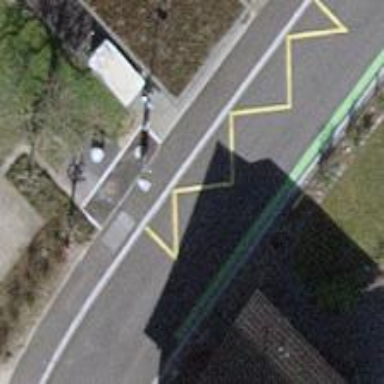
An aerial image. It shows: Bus stop with platform for public transport.